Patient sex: M
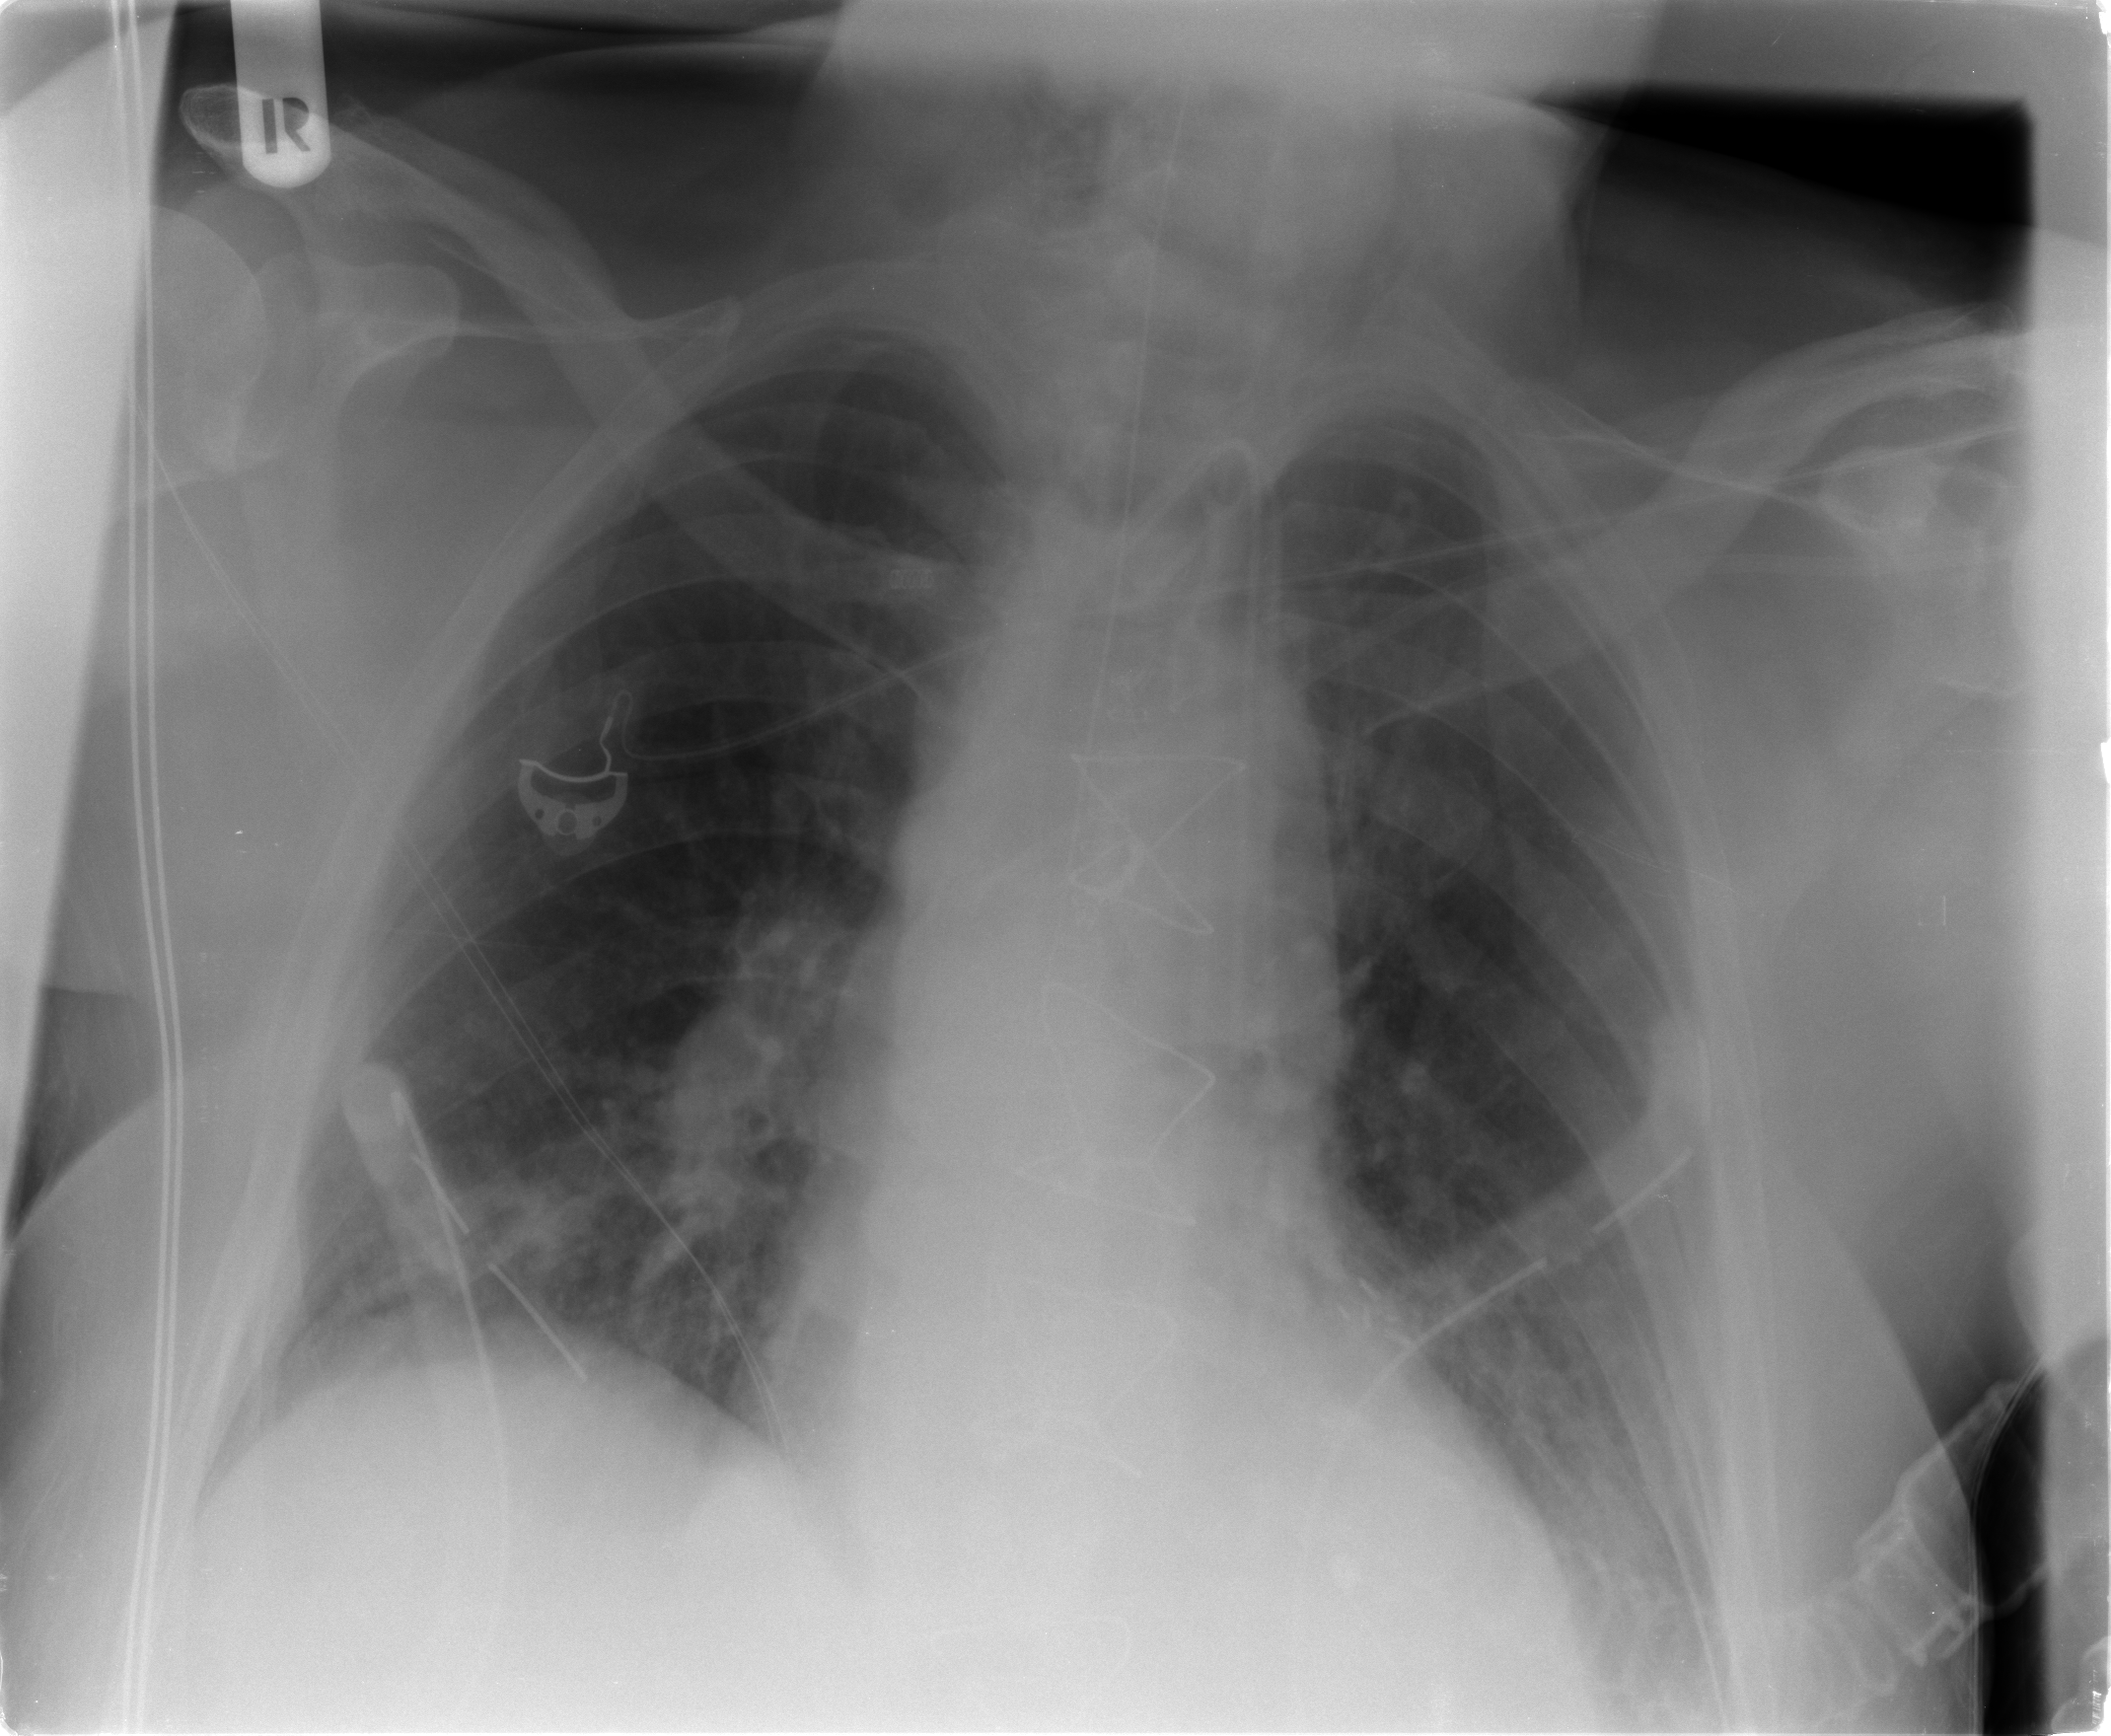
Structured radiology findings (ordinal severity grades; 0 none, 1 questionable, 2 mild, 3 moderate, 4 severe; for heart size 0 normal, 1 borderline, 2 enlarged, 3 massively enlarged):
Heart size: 2
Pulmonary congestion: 2
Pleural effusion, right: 0
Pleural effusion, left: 2
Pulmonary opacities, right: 2
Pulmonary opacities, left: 0
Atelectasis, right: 0
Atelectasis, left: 2